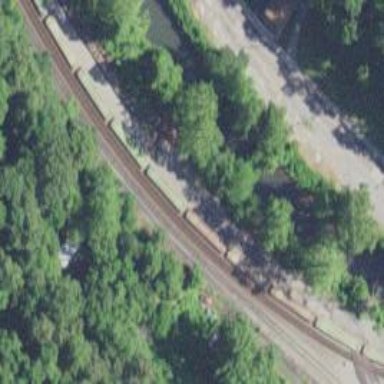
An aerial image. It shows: Railway track.